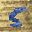
Label: 5